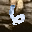
Label: 6